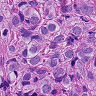
Metastatic tissue present: yes